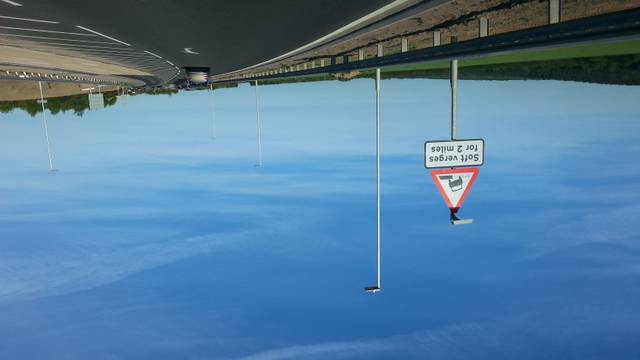
Region: United Kingdom
Coordinates: 53.119, -1.17